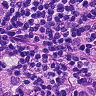
Metastatic tissue present: yes